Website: macys
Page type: review-order
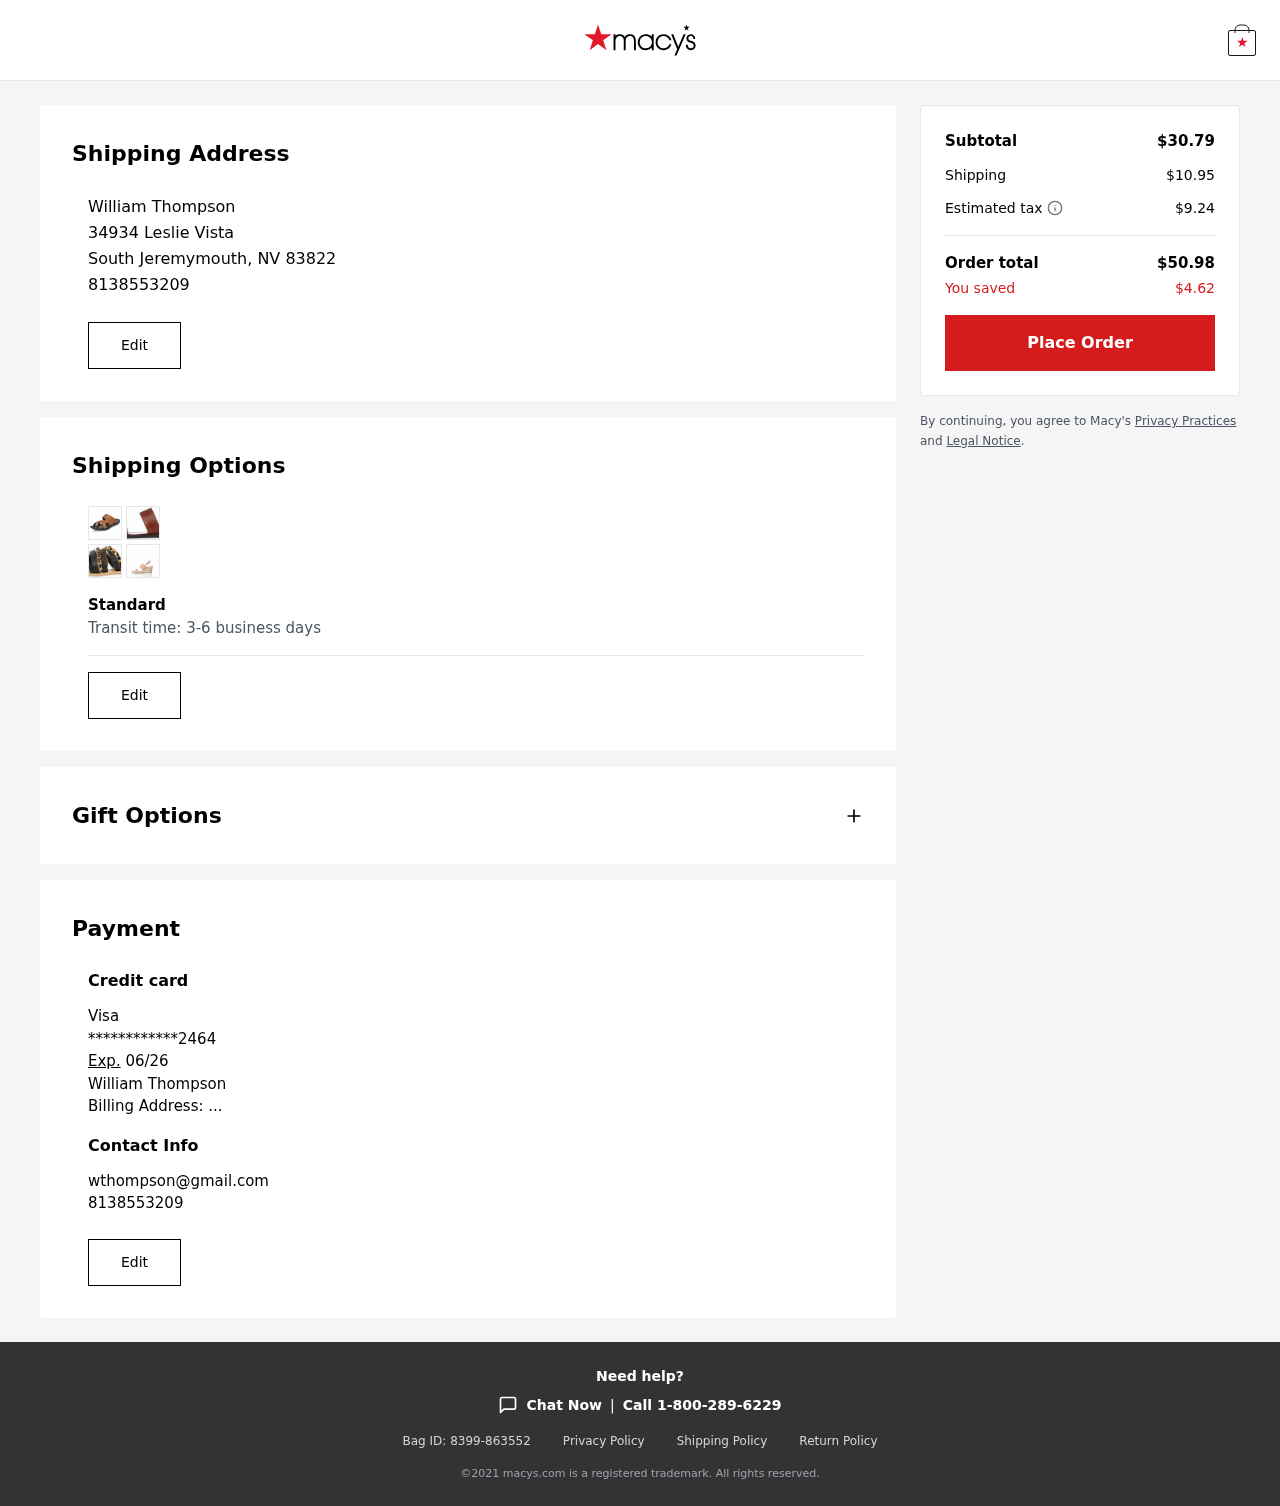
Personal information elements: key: PII_CARD_EXPIRY
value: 06/26
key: PII_CARD_LAST4
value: ************2464
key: PII_CARD_TYPE
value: Visa
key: PII_EMAIL2
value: wthompson@gmail.com
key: PII_FULLNAME
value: William Thompson
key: PII_FULLNAME2
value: William Thompson
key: PII_PHONE
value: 8138553209
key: PII_PHONE2
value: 8138553209
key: PII_STREET
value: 34934 Leslie Vista
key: PII_STREET2
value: ...
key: PII_CITY_STATE_ZIP
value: South Jeremymouth, NV 83822
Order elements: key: ORDER_SUBTOTAL
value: $30.79
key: ORDER_SHIPPING_COST
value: $10.95
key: ORDER_TAX
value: $9.24
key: ORDER_TOTAL
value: $50.98
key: ORDER_SAVINGS
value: $4.62